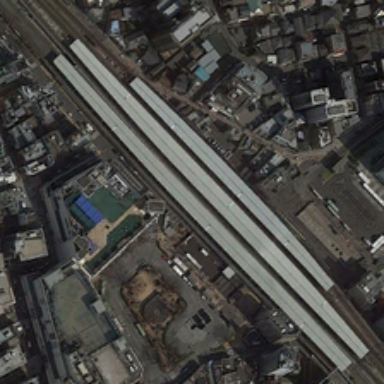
Many trains are running on the red track beside the road .